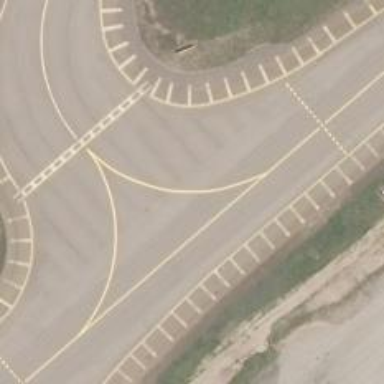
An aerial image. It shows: View of taxiway at the airport.